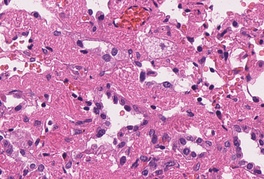
Tumor epithelial tissue: yes
Tumor-associated stroma tissue: yes
Normal tissue: no